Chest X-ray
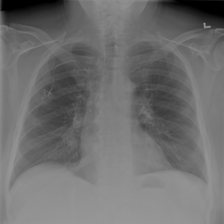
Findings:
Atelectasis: negative
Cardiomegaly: negative
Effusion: negative
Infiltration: negative
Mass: negative
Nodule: negative
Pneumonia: negative
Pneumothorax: negative
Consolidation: negative
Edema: negative
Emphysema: negative
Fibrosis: negative
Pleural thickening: negative
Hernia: negative